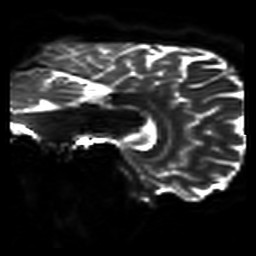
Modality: DWI
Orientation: sagittal
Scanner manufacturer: philips
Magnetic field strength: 7 T
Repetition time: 9.612 s
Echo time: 0.073 s